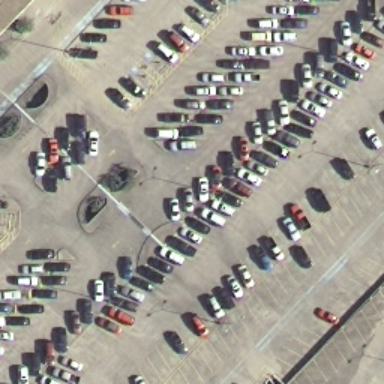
Lots of cars parked in lines in the parking lot .